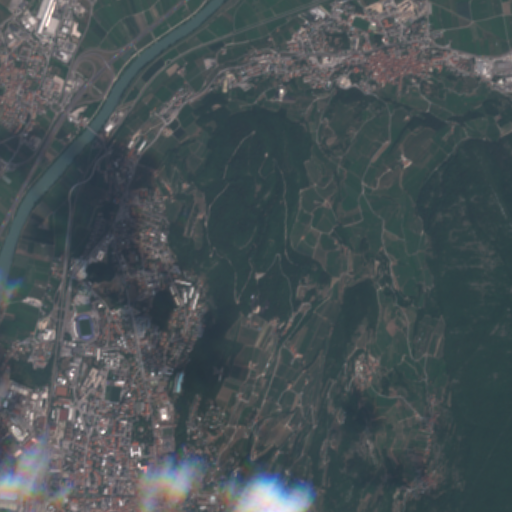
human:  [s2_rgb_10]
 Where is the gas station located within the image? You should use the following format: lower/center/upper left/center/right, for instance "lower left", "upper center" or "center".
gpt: The gas station is located in the upper left of the image.
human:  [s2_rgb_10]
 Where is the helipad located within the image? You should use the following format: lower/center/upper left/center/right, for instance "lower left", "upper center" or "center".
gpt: The helipad is located in the upper right of the image.
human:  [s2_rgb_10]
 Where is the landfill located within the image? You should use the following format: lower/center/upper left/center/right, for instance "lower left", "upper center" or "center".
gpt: The landfill is located in the lower left of the image.
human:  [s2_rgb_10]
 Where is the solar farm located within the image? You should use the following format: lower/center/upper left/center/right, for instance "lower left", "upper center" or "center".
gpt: The solar farm is located in the lower left of the image.
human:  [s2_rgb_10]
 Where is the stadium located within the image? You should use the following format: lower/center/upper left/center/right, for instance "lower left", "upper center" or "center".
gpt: The stadium is located in the lower left of the image.
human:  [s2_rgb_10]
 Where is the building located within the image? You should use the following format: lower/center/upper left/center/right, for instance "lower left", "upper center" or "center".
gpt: There is no building in the image.